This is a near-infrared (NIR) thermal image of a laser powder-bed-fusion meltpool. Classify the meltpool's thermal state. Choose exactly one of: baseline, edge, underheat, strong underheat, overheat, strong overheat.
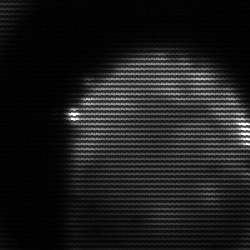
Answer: edge